Question: I would like to plot a map of 2D function f(x,y) where f(x,y) is not defined on the whole range of x in [0;1] and y in [0;1]. 1.5
I'm using imshow function to plot the map. However the colormap takes into account the data equal to -1. I would like to rescale the colormap and change color assigned for -1.
My code: The data are in ascii file using matrix format
'''
filename = "map_chi_h_rho_disc2.txt"
raw_data = np.loadtxt(filename)
zeta = raw_data[:1] # first line
zeta = zeta[0] # array of array with 1 element to 1 array
zeta = zeta[1:] # remove first element
eta = np.array(np.transpose(raw_data)[0]) # first column
eta = eta [1:] # remove first element
data = raw_data[1:] # remove first line
data = data[:,1:] # remove first column
data = np.transpose(data)
etab = 0
etae = eta[-1]
zetab = 0
zetae = zeta[-1]
fig = plt.figure()
cmap2 = plt.get_cmap("jet")
im1= imshow(data, interpolation='bicubic', origin='lower',cmap = cmap2 , extent=(etab,etae,zetab,zetae),aspect='auto')
# limit of cmap
climitb = 1.5
climite = 2.5
v = np.linspace(climitb, climite, 5, endpoint=True)
cbar =fig.colorbar(im1,ticks=v)
plt.clim(climitb,climite)
plt.show()
'''
And the resulting figure:

First I would like to change the dark blue color to white color and second, to rescale the colorbar
Thank you very much for your help
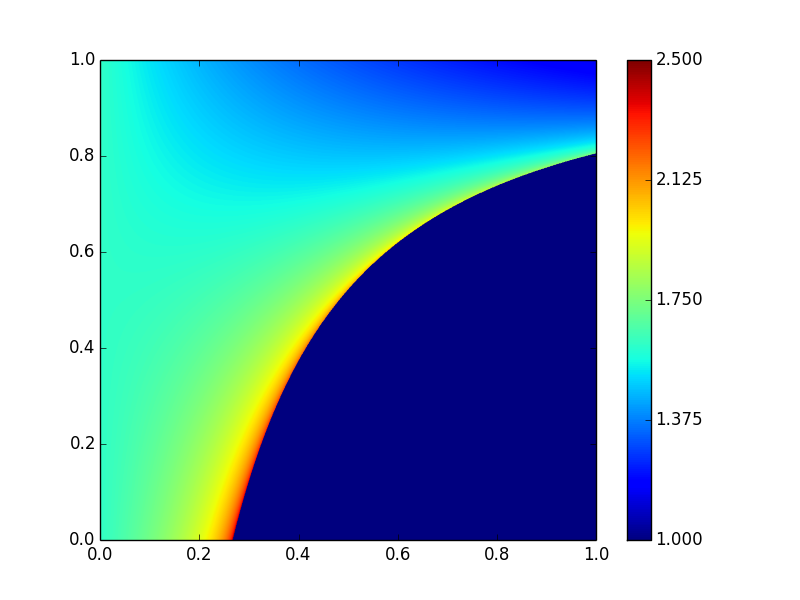
Answer: You can rescale the color map by setting vmin, vmax as you did :
'''
plt.clim(vmin, vmax) # use dark blue for vmin -> red for vmax
'''
To "clear" the other values (under and over your defined range) you can then use cmap functions to precise the colors to apply :
'''
cmap.set_under('w') # will use white for values under vmin
cmap.set_over('k') # will use black for values over vmax
'''